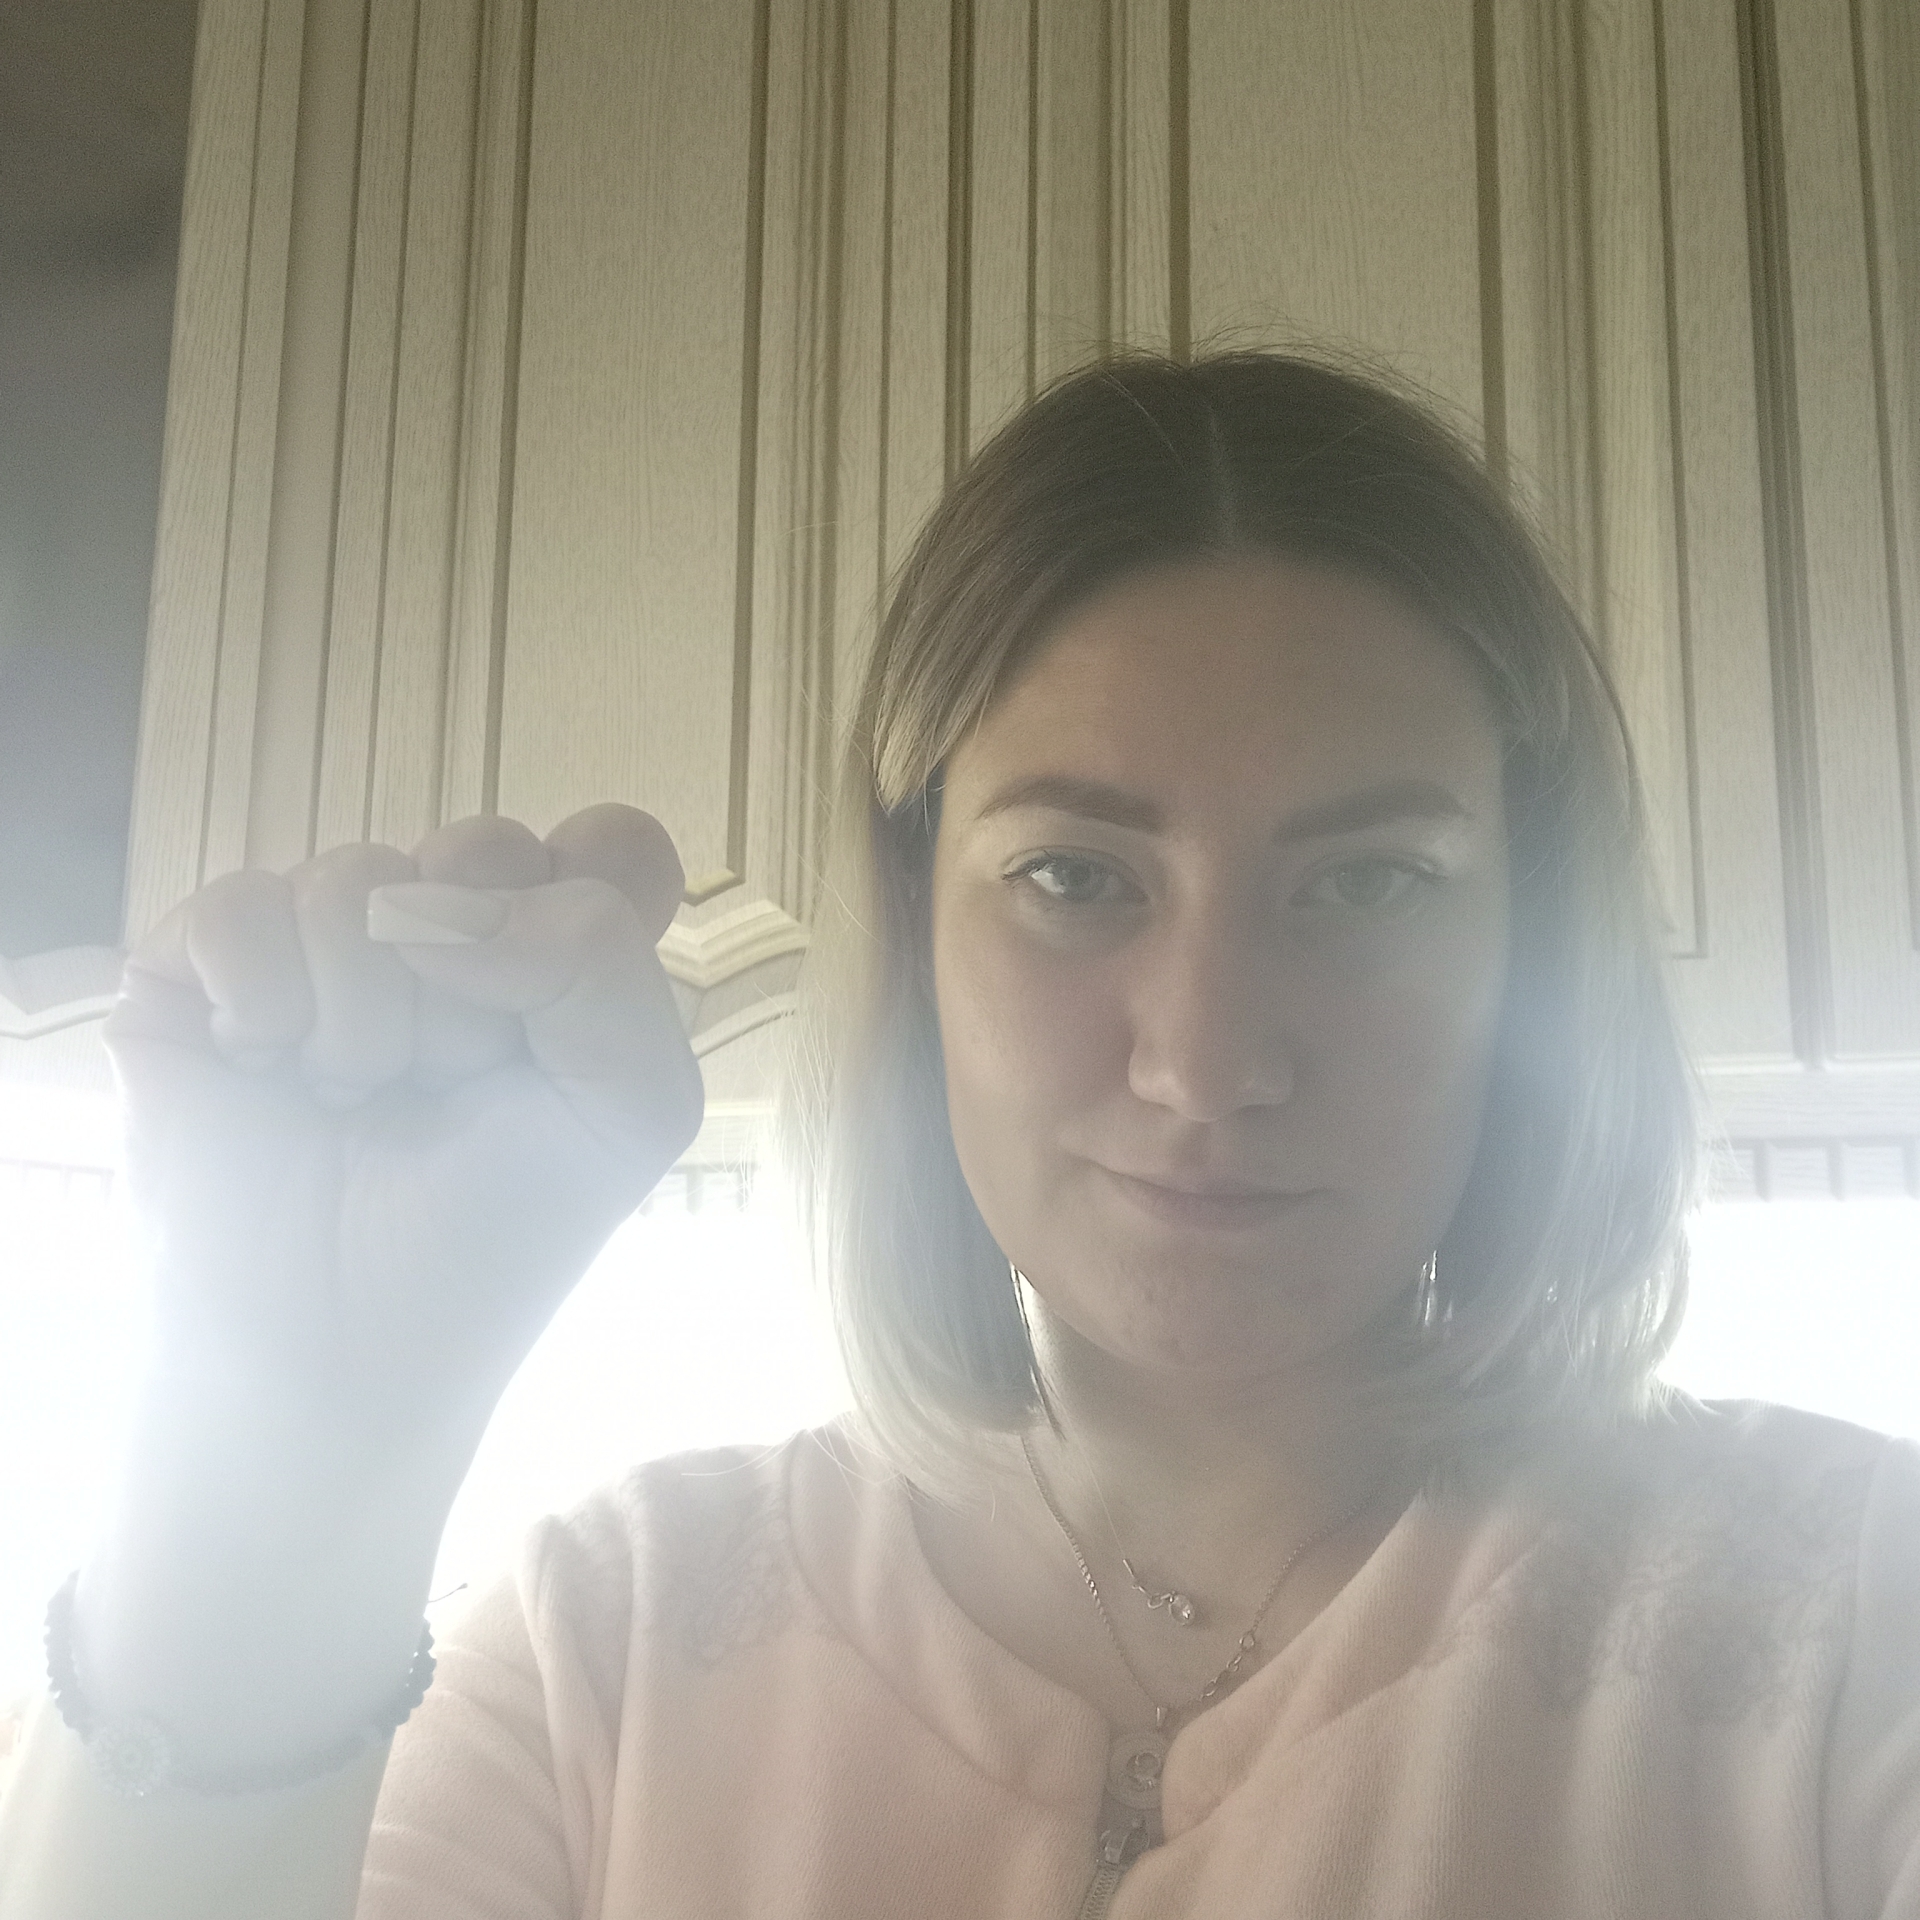
Label: noise